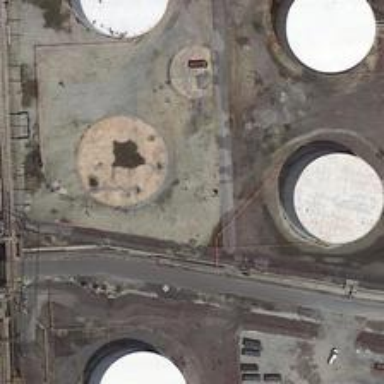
Several white, circle buildings are linked by complex pipelines .